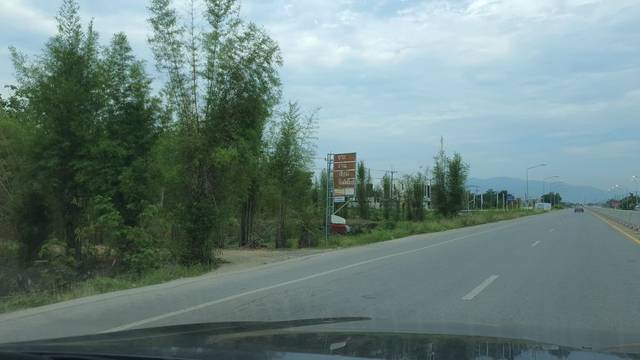
Region: Thailand
Coordinates: 18.73, 99.098